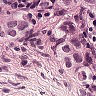
Metastatic tissue present: yes